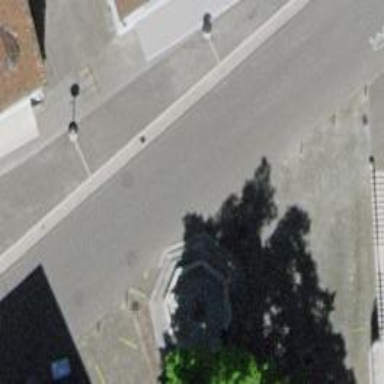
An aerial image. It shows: Pedestrian road with asphalt surface.